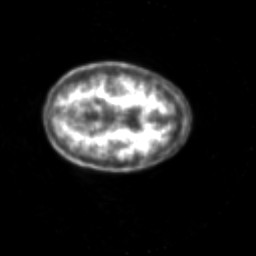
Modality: PET
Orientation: axial
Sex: female
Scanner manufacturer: siemens